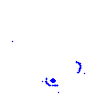
Particle: pion